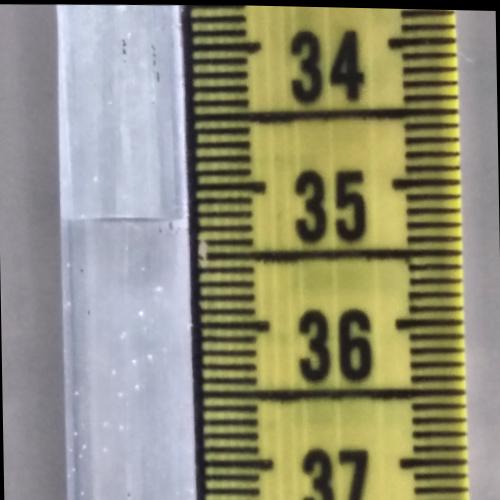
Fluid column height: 35.2 cm